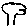
Label: tree